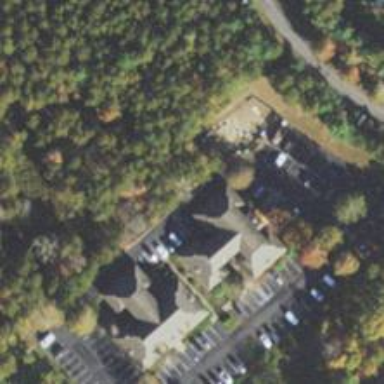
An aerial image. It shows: Parking space.